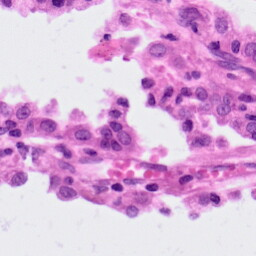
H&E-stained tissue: Lung